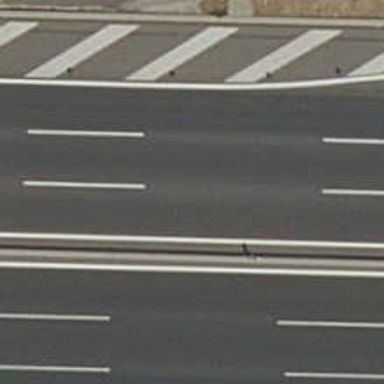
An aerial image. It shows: View of motorway.